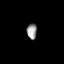
Tissue: prostate
Cell type: Myeloid cells
Senescence score: 0.2864
Nuclear area (px): 153
Mean DAPI intensity: 153.02